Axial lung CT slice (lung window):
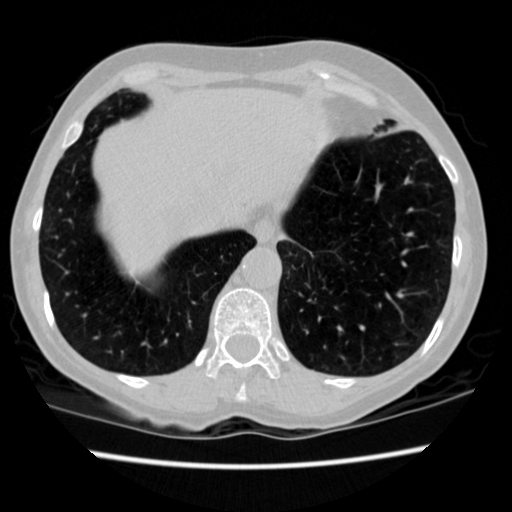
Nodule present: no